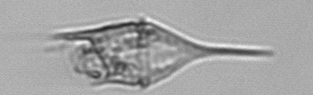
Label: Tripos_lineatus